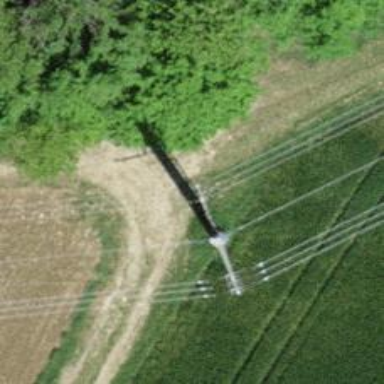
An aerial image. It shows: Power line is depicted.